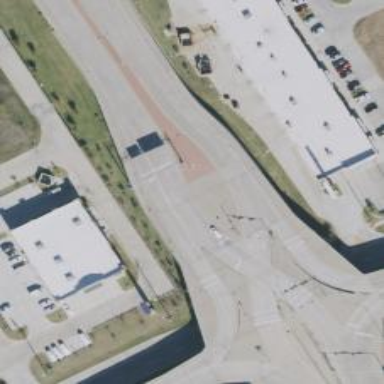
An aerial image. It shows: Secondary road crossing bridge.